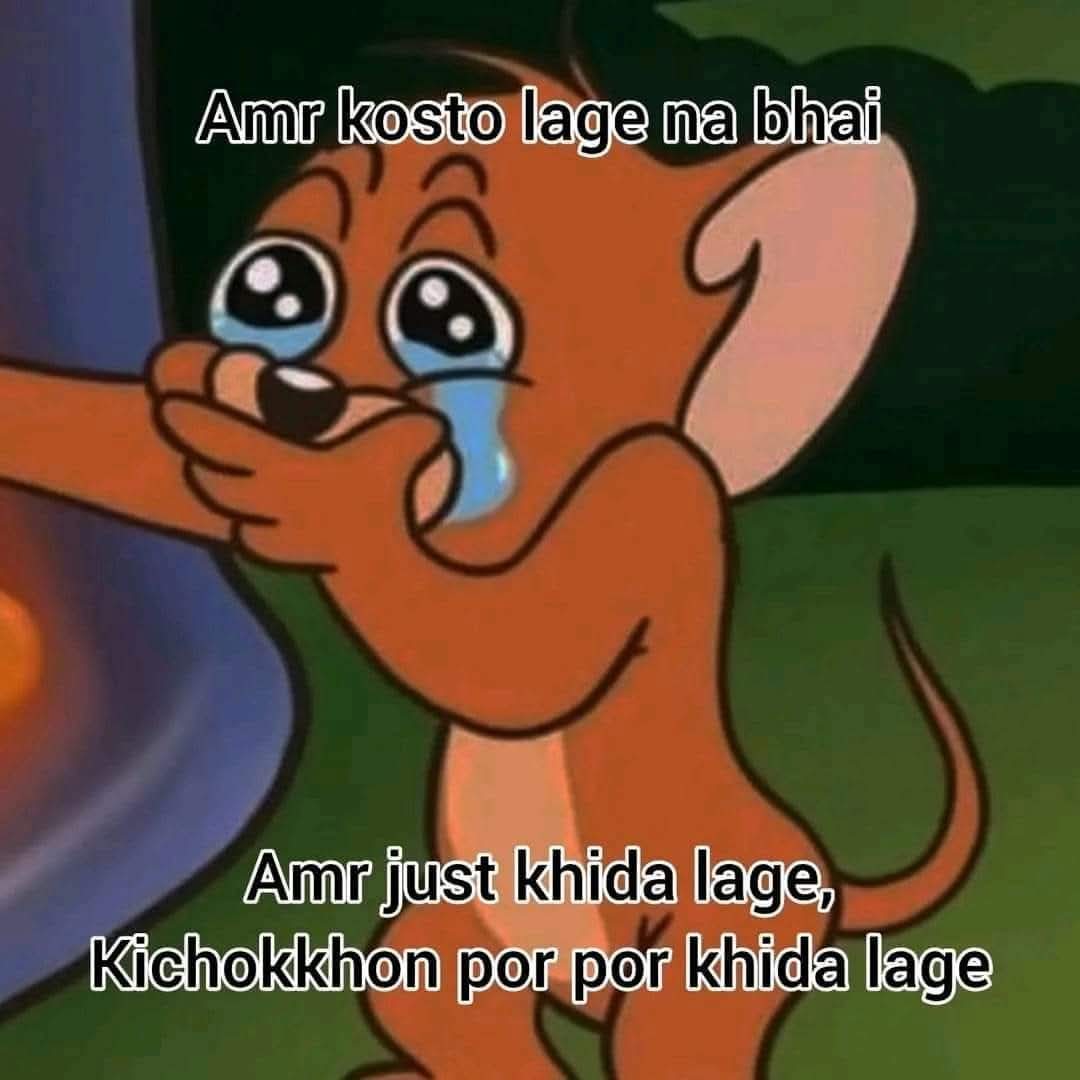
Text: Amr kosto lage na bhai
Amr just khida lage, Kichokkhon por por khida lage
Label: Non Hate